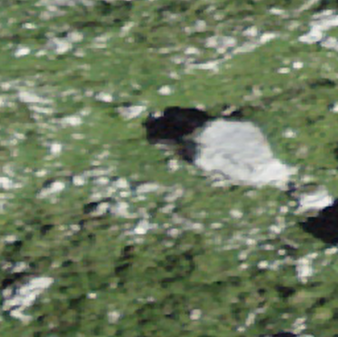
Label: bouldering_area